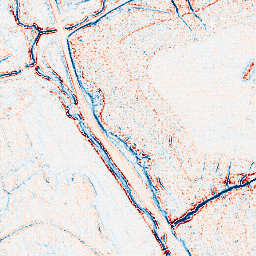
Category: edge_preserving
Decomposition family: anisotropic_diffusion
Decomposition parameters: iterations: 10
kappa: 10
gamma: 0.05
Upsampling method: sinc_blackman
Upsampling parameters: scale: 2
kernel_size: 4
Upsampling scale: 2